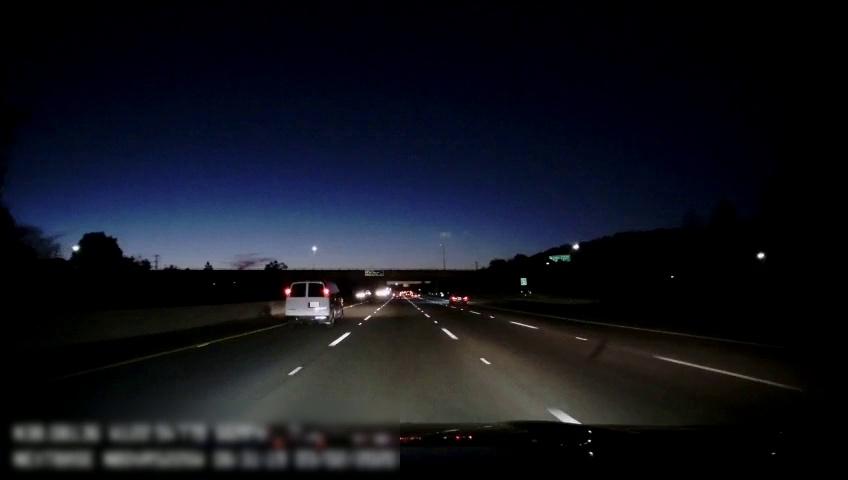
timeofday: Night
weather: Other
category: Drivable Space
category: Vehicles | Car
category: Vehicles | Van
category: Lanes | Alternate Lane
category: Lanes | Alternate Lane
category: Lanes | Alternate Lane
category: Lanes | Alternate Lane
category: Lanes | Alternate Lane
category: Traffic | Signs
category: Traffic | Signs